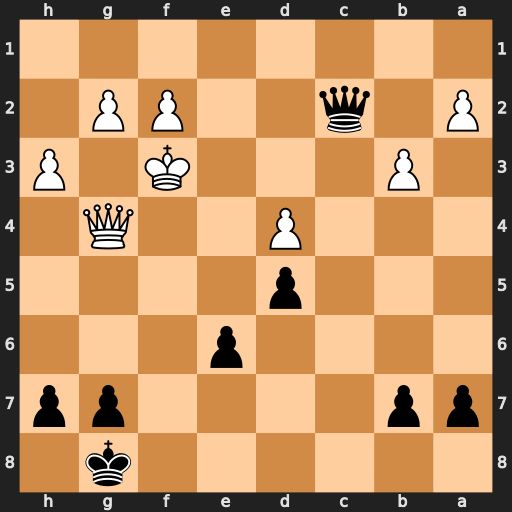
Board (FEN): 6k1/pp4pp/4p3/3p4/3P2Q1/1P3K1P/P1q2PP1/8
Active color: b
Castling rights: -
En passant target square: -
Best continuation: Qd3+ Kf4 Qxd4+